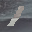
Label: 1